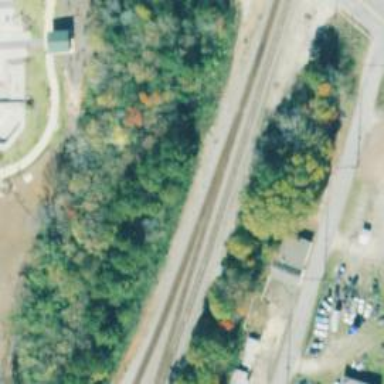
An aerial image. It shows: Junction on the railway.